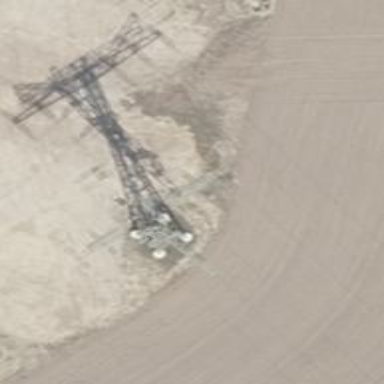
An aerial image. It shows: Power line in the image.